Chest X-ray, AP view. Patient: 57 years old, sex M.
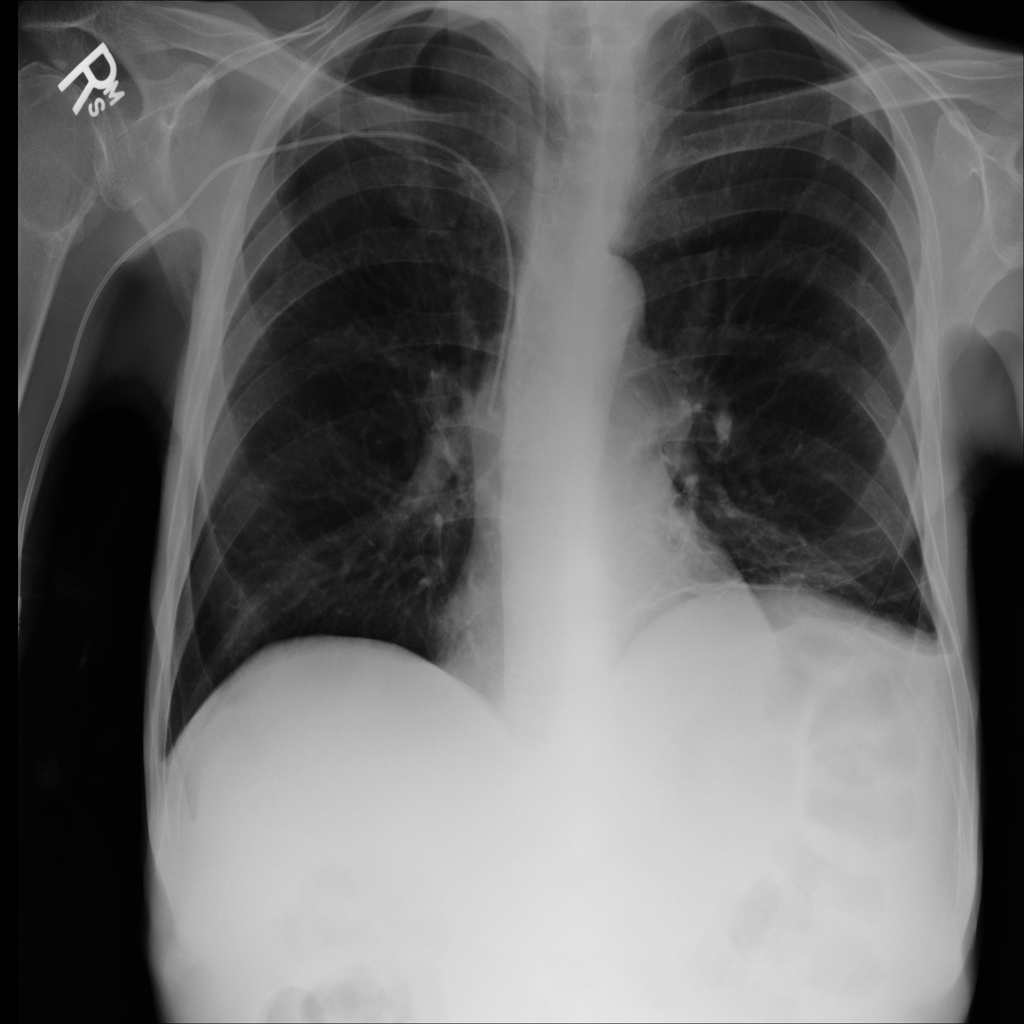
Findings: No Finding